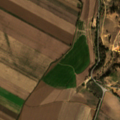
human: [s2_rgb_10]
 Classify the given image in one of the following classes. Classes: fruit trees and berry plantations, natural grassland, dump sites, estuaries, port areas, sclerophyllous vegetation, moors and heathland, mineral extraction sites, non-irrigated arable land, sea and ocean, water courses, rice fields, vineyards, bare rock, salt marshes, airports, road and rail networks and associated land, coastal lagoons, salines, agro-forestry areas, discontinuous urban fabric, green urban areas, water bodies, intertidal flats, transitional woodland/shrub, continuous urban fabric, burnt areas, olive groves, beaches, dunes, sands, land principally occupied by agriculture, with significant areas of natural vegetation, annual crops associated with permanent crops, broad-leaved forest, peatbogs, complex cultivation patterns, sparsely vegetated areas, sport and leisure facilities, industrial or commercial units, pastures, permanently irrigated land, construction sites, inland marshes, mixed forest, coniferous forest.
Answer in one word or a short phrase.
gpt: permanently irrigated land, olive groves, transitional woodland/shrub